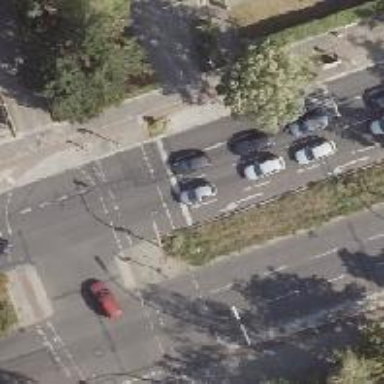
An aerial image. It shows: Road with traffic signals.